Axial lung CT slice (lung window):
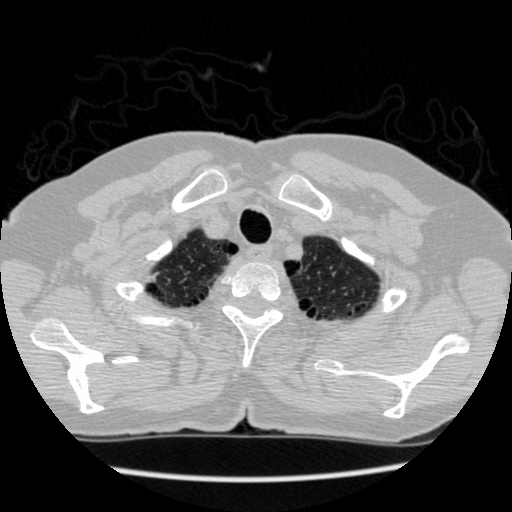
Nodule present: no